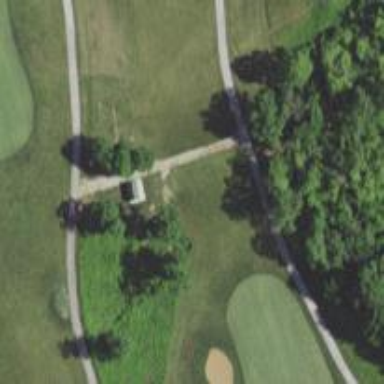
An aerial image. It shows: Path for both roads and golfers.